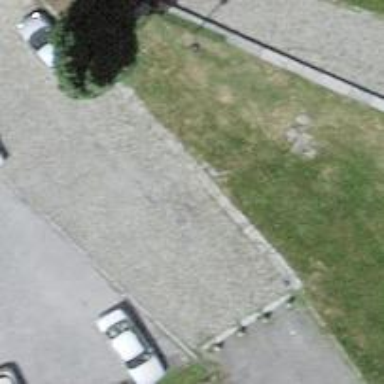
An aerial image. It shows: Bollard.